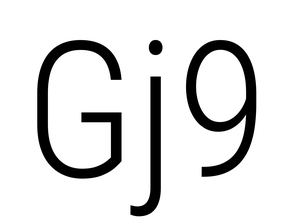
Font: Roboto_Condensed_Light